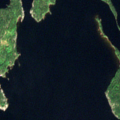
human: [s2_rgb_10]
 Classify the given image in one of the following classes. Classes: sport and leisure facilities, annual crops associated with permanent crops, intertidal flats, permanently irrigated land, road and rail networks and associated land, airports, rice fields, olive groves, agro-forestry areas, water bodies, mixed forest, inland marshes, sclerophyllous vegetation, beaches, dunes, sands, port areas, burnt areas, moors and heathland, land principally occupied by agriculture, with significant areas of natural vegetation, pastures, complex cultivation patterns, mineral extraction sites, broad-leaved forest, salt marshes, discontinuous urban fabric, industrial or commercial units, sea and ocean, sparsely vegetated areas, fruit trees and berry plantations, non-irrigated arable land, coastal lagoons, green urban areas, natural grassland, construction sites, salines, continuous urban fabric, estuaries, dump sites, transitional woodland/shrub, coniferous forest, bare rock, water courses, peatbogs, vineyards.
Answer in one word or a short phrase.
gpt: coniferous forest, mixed forest, water bodies